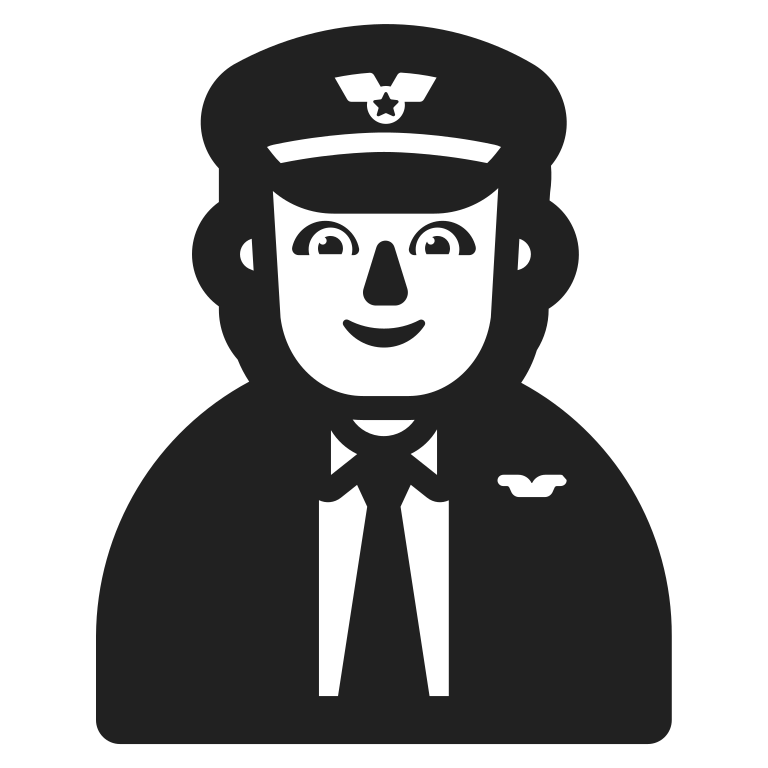
pilot high contrast default